Question: I'm trying to recognize playing cards with open cv, but I have some problems. Firstly I would like to recognize color (hearts, diamonds, spades or clubs). I was staring with red colors. So I detect color, and cut diamond or heart and try recognize with sift - i choose good matches and match color which will be have more (I'm sure its stupid, but I didnt have any idea how to do this). I get result like the one as follows:

This is code of my match function:
'''
def match(img, models):
goods = []
for name, value in models:
sift = cv2.xfeatures2d.SIFT_create()
kp1, des1 = sift.detectAndCompute(name, None)
kp2, des2 = sift.detectAndCompute(img, None)
if des1 is None or des2 is None:
continue
bf = cv2.BFMatcher()
matches = bf.knnMatch(des1, des2, k=2)
good = []
if matches is None:
continue
for m, n in matches:
if m.distance < 0.75 * n.distance:
good.append([m])
img3 = cv2.drawMatchesKnn(img, kp1, name, kp2, good, None, flags=2)
plt.imshow(img3), plt.show()
goods.append([len(good), value])
maxi = 0
ret = None
for l, v in goods:
if l > maxi:
maxi = l
ret = v
if maxi < 3:
return 0
return ret
'''
If you have any tip, I will be grateful.
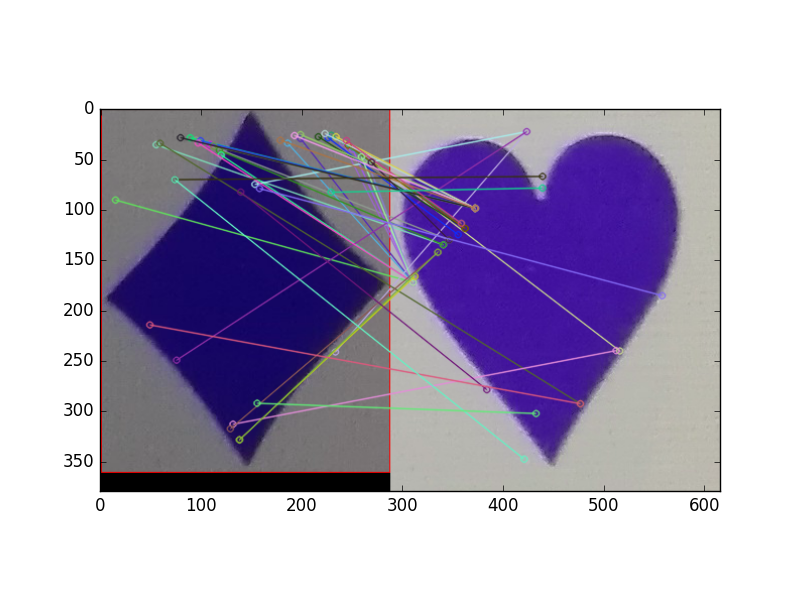
Answer: You should have 4 model images, one for each shape.
First you should classify the color, so you only have to compare the image with 2 of the models (either heart/diamond or spade/club).
Now, as the color is not important anymore, you should binarize the image, a Gauss + Otsu should be enough, it can be done as follows:
'''
# Otsu's thresholding after Gaussian filtering
blur = cv2.GaussianBlur(img,(5,5),0)
ret, th = cv2.threshold(blur,0,255,cv2.THRESH_BINARY+cv2.THRESH_OTSU)
'''
Finally I would do the feature matching of 'th' with the 2 model images and the one that gets more feature mathings ('len(good)') is the one you are looking for.
Note that the model images must be binarized and should be of the same size.
Hope this helped!